Question: I want to create a layout with number of childs in circular design and from centre of the view point i need to draw lines to every child.
Please find below image is childs in view are 4.
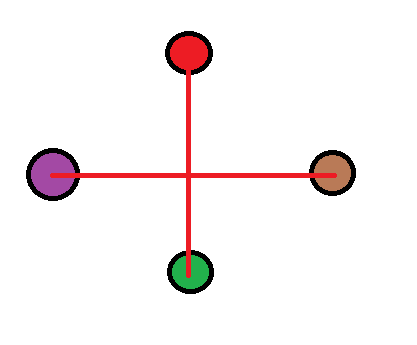
Answer: You can get this by Overriding the 'drawchild' method of android gallery.
Check out <URL> which may help you but you have to make some changes in this code according to your requirement.